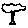
Label: tree